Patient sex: F
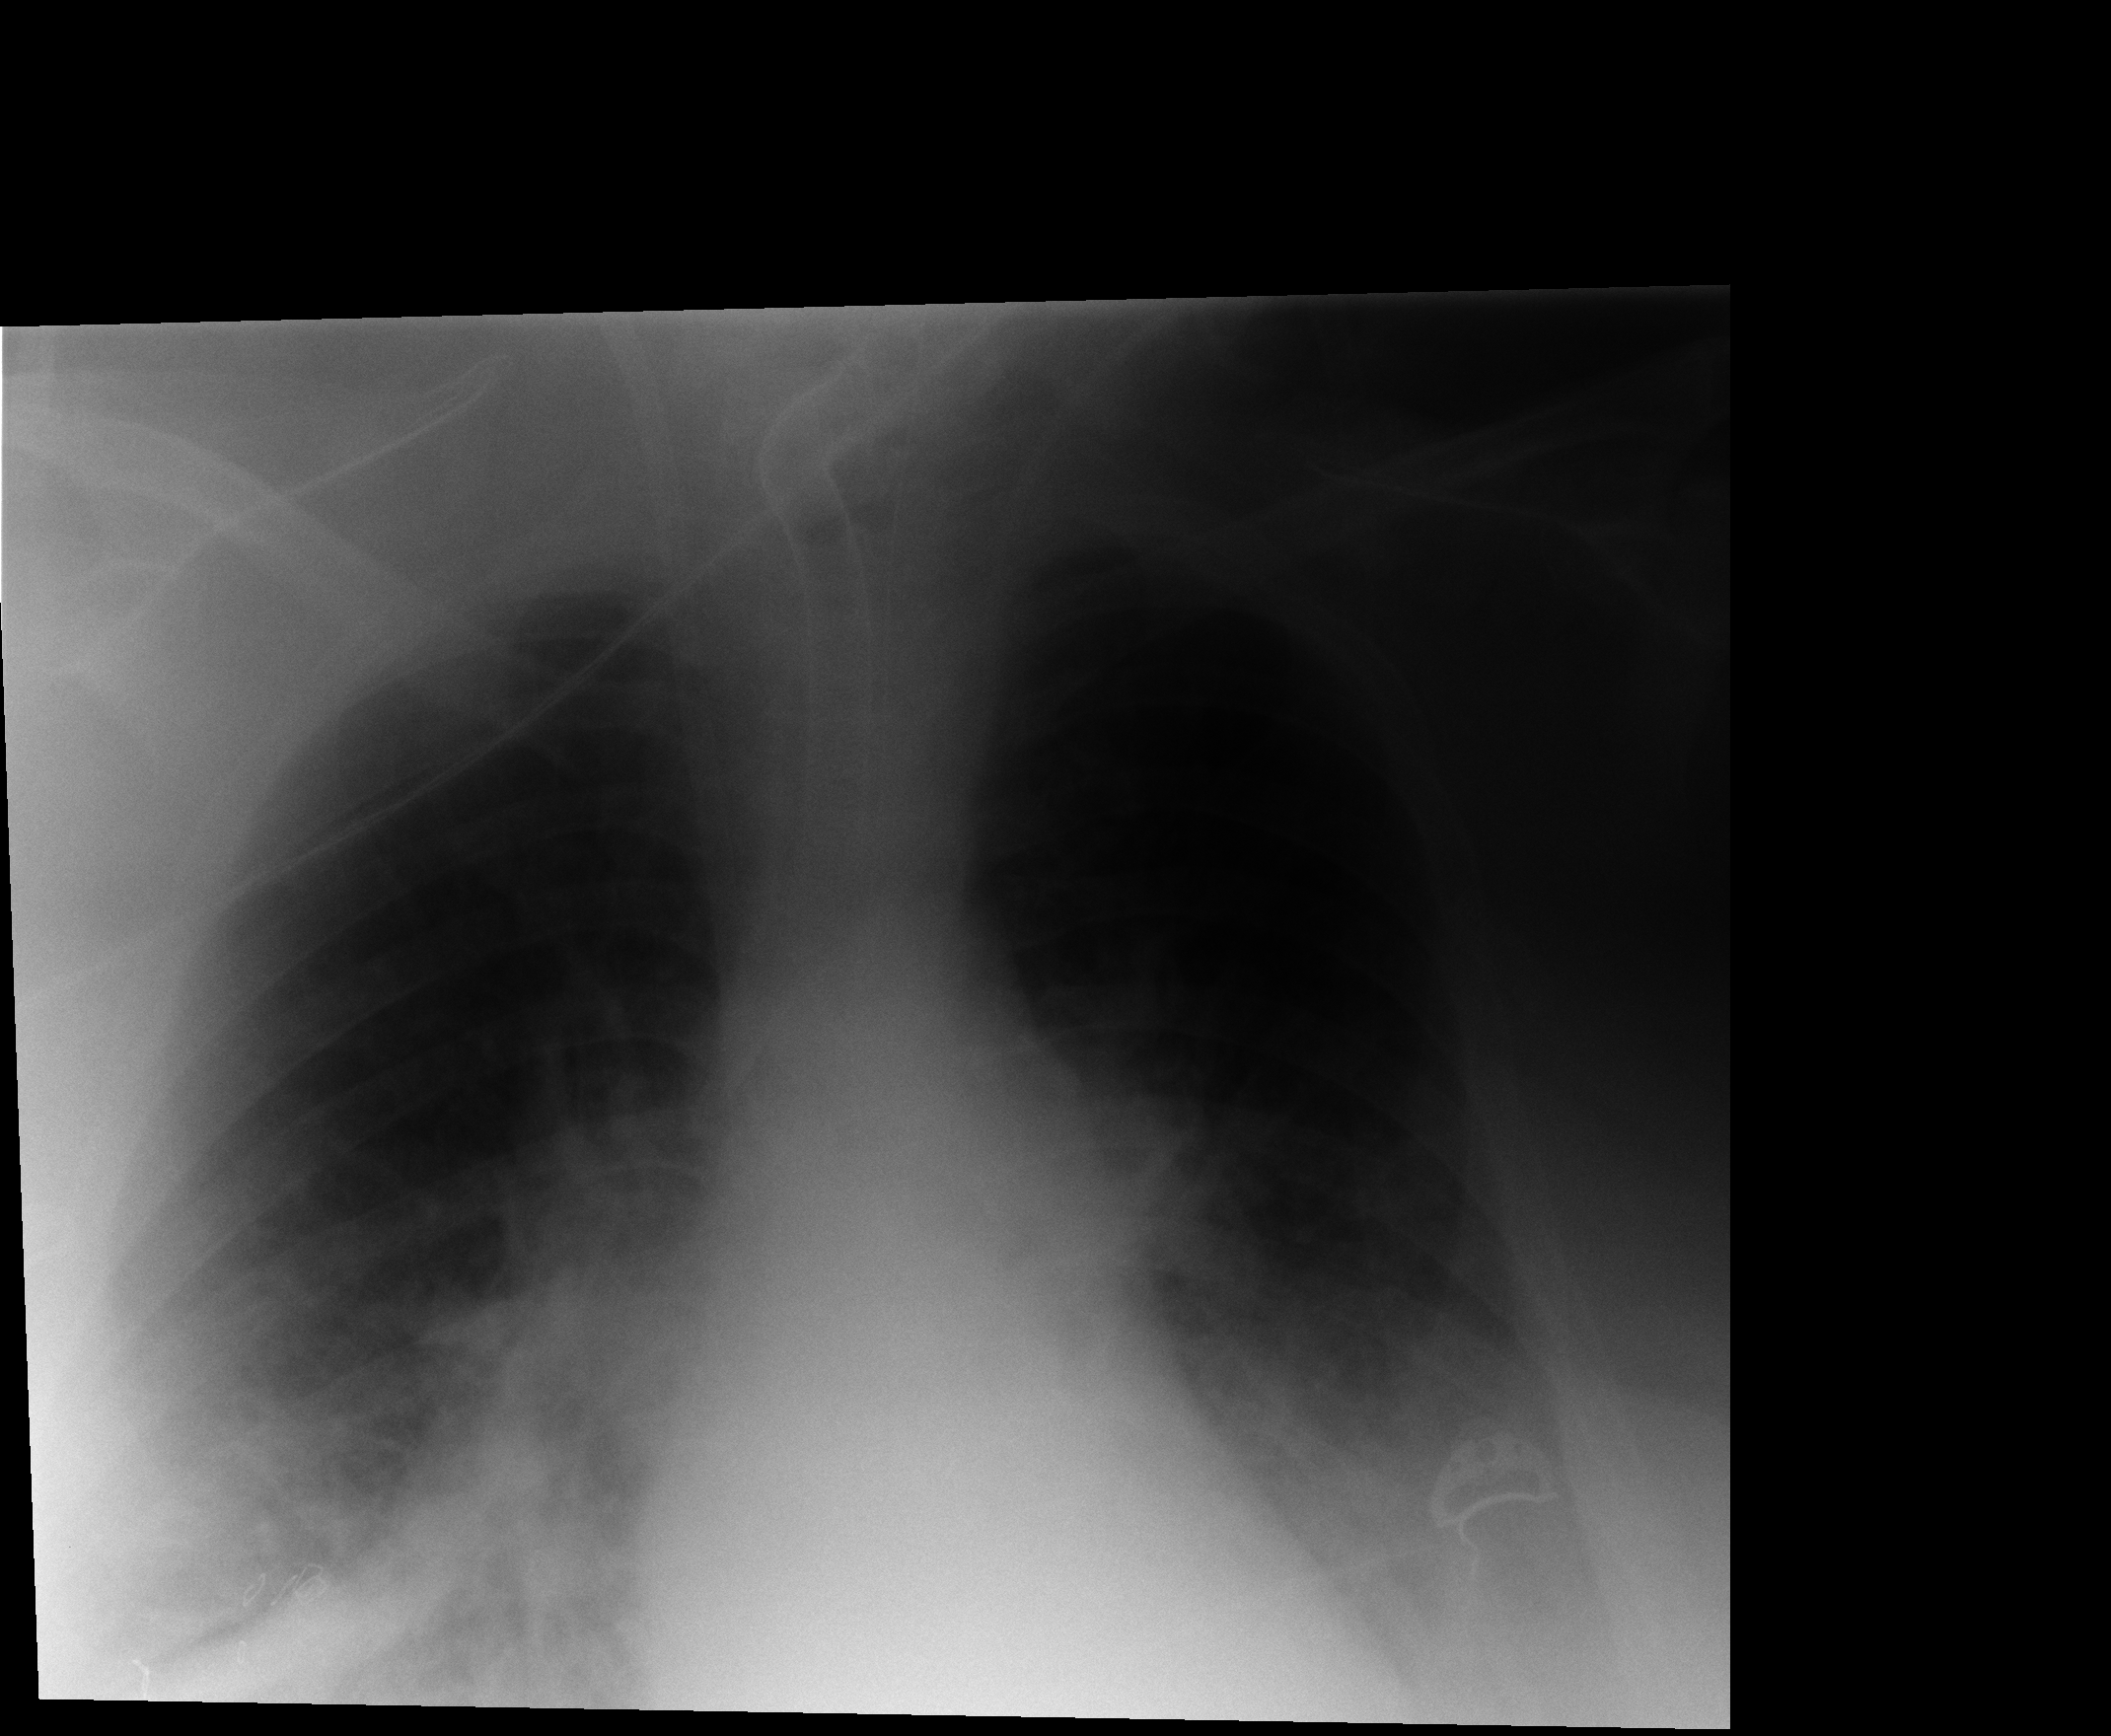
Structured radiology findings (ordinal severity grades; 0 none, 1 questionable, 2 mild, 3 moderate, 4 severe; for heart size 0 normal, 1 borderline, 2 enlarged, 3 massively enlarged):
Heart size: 0
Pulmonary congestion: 0
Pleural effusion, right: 0
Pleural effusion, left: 0
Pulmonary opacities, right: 0
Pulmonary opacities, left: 2
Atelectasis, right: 2
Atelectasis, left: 0